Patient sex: F
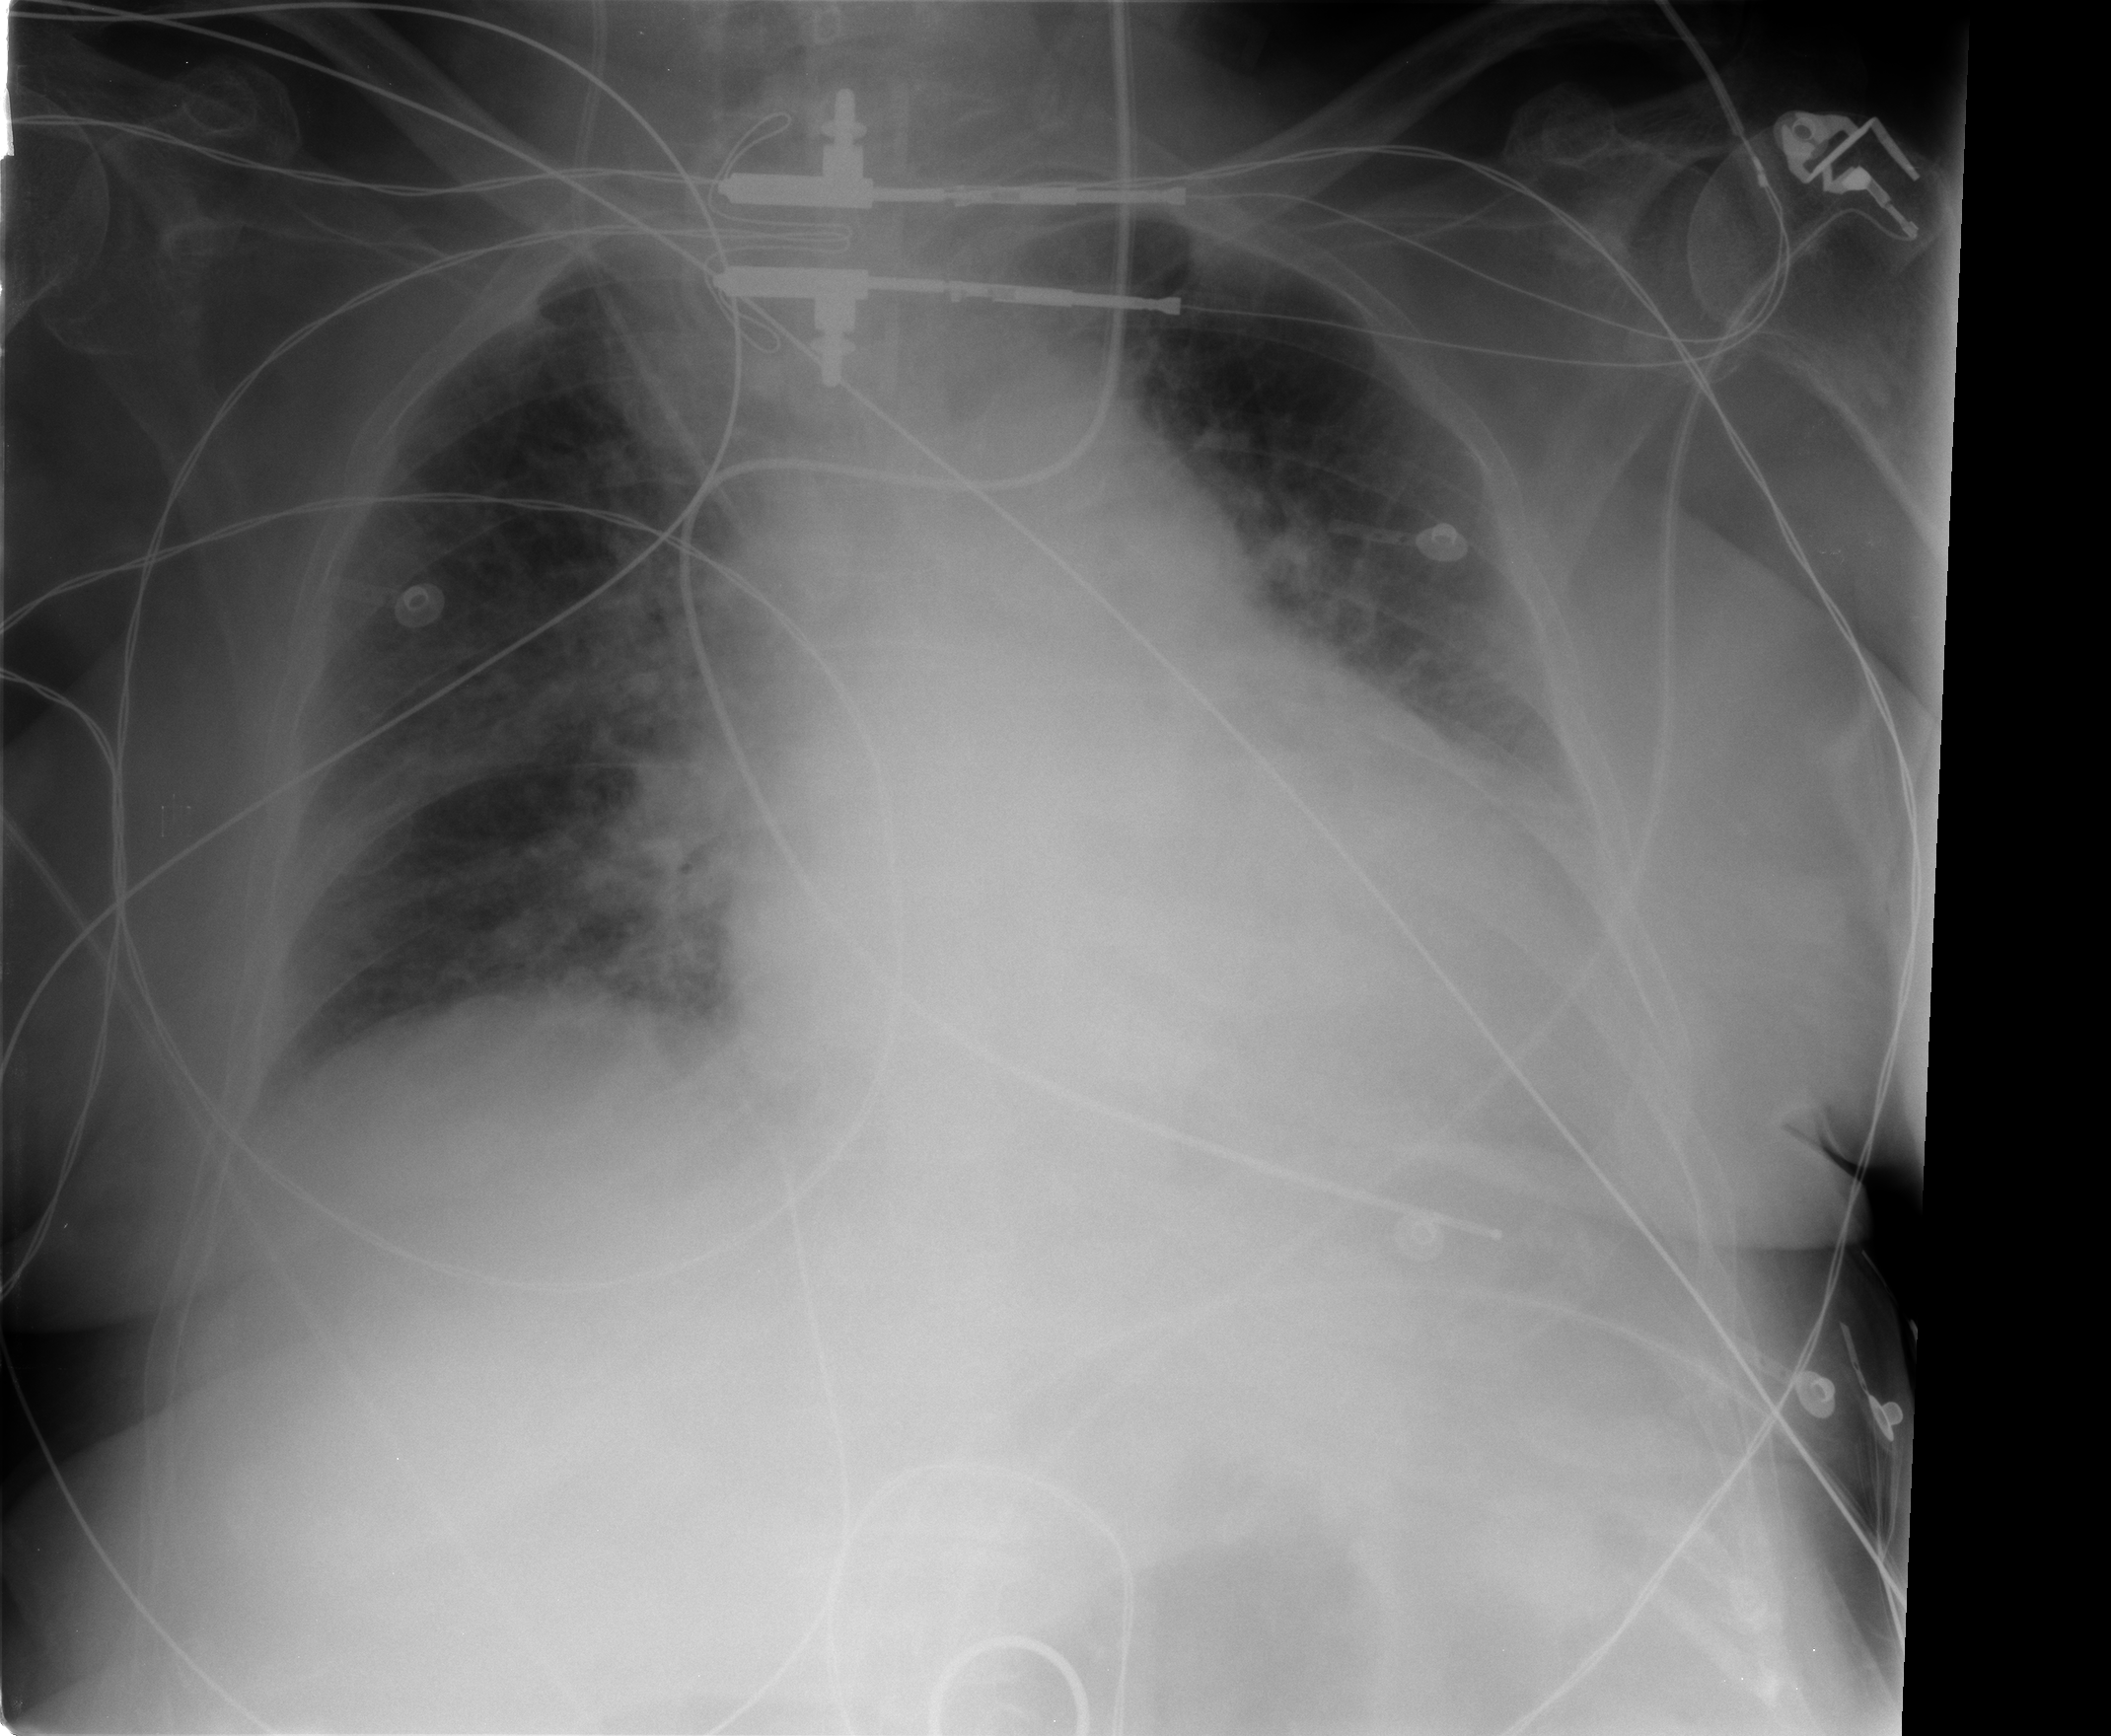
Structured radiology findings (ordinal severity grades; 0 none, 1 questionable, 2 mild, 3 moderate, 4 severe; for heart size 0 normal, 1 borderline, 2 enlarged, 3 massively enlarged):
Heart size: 2
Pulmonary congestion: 2
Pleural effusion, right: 0
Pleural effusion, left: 1
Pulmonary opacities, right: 2
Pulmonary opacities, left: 2
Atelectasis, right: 0
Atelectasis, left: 2